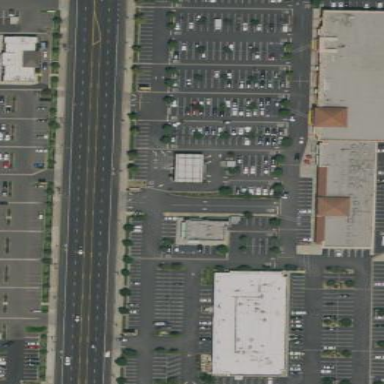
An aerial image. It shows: Retail area.